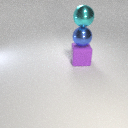
large purple rubber cube below large cyan metal sphere